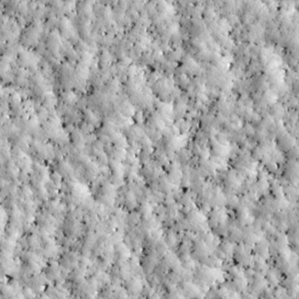
Label: non_frost